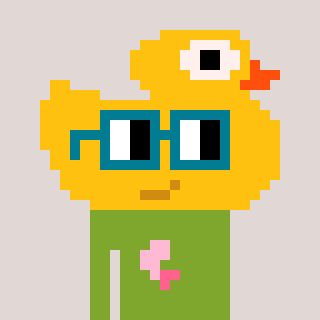
a pixel art character with square dark green glasses, a ducky-shaped head and a slimegreen-colored body on a warm background